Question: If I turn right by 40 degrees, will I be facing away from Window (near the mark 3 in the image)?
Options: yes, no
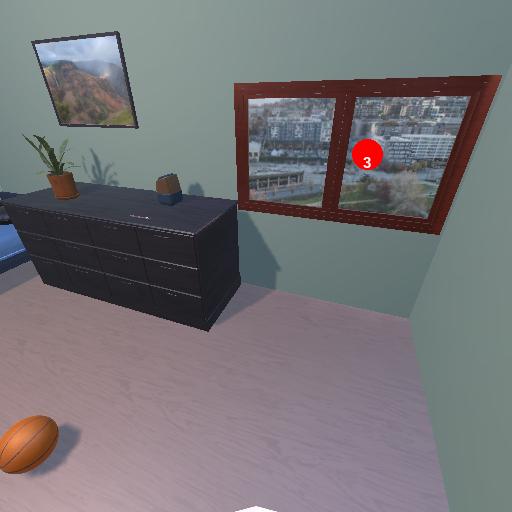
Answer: yes